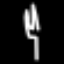
Label: fork